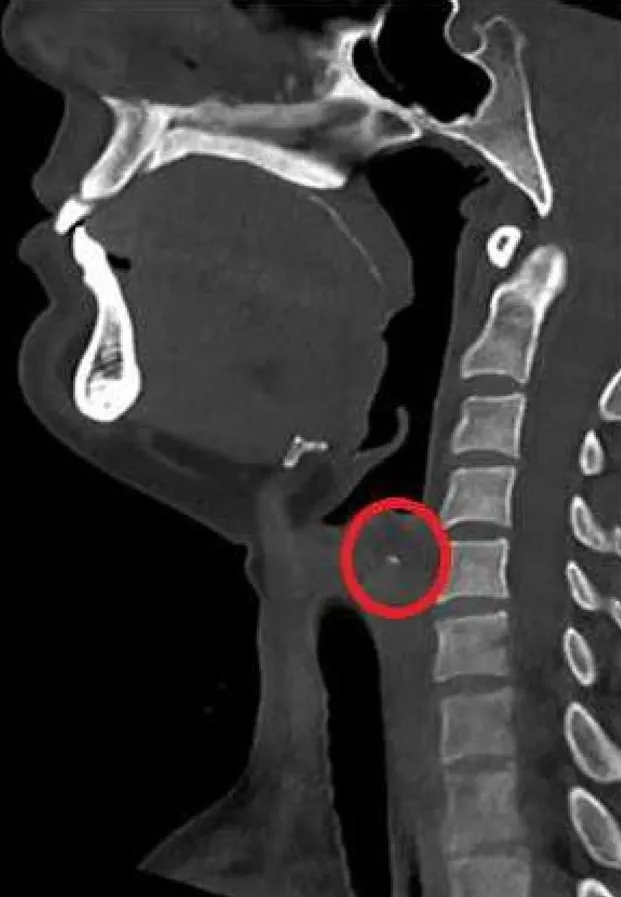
Computed tomographic sagittal view demonstrating contrast medium accumulation in left piriform sinus.
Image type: radiology (ct)